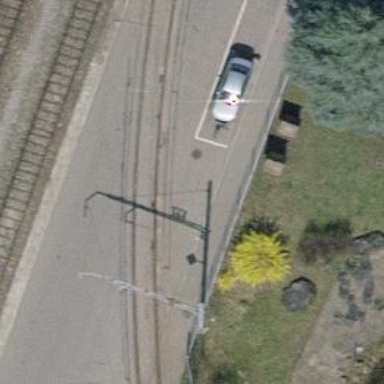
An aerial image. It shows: Railway level crossing.